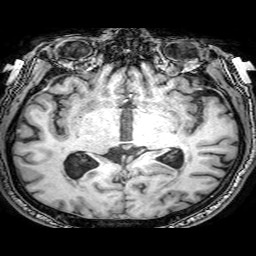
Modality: T1w
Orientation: coronal
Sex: male
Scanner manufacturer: philips
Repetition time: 0.008104 s
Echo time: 0.0037 s